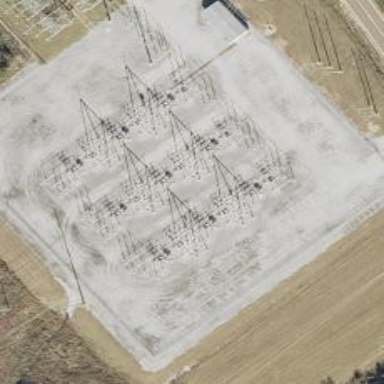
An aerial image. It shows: Switch used for power control.